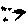
Label: sun